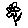
Label: flower